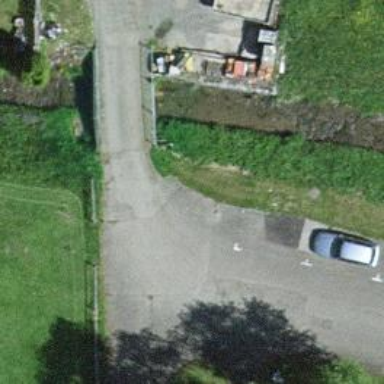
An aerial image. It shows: Track road going over bridge with grade1 tracktype.